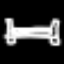
Label: bed